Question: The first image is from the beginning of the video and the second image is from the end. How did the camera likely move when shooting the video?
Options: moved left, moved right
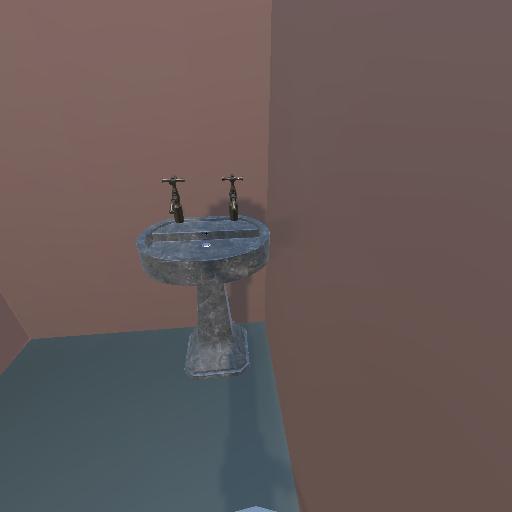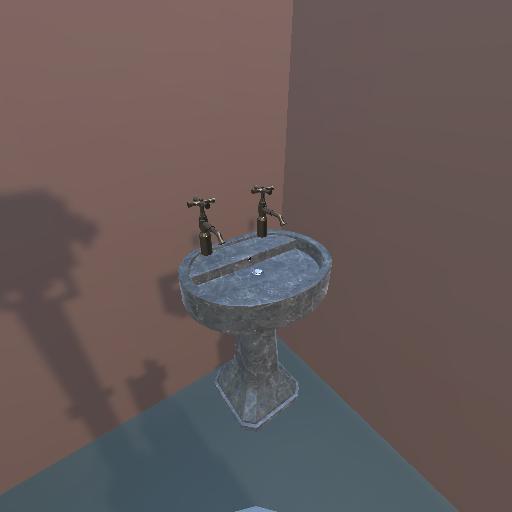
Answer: moved left